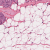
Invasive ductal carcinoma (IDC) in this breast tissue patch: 0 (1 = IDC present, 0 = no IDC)